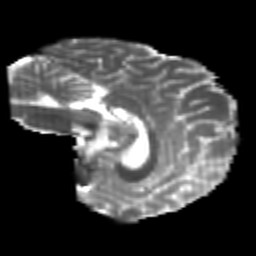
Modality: T2w
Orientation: sagittal
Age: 23
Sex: female
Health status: healthy
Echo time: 0.074 s